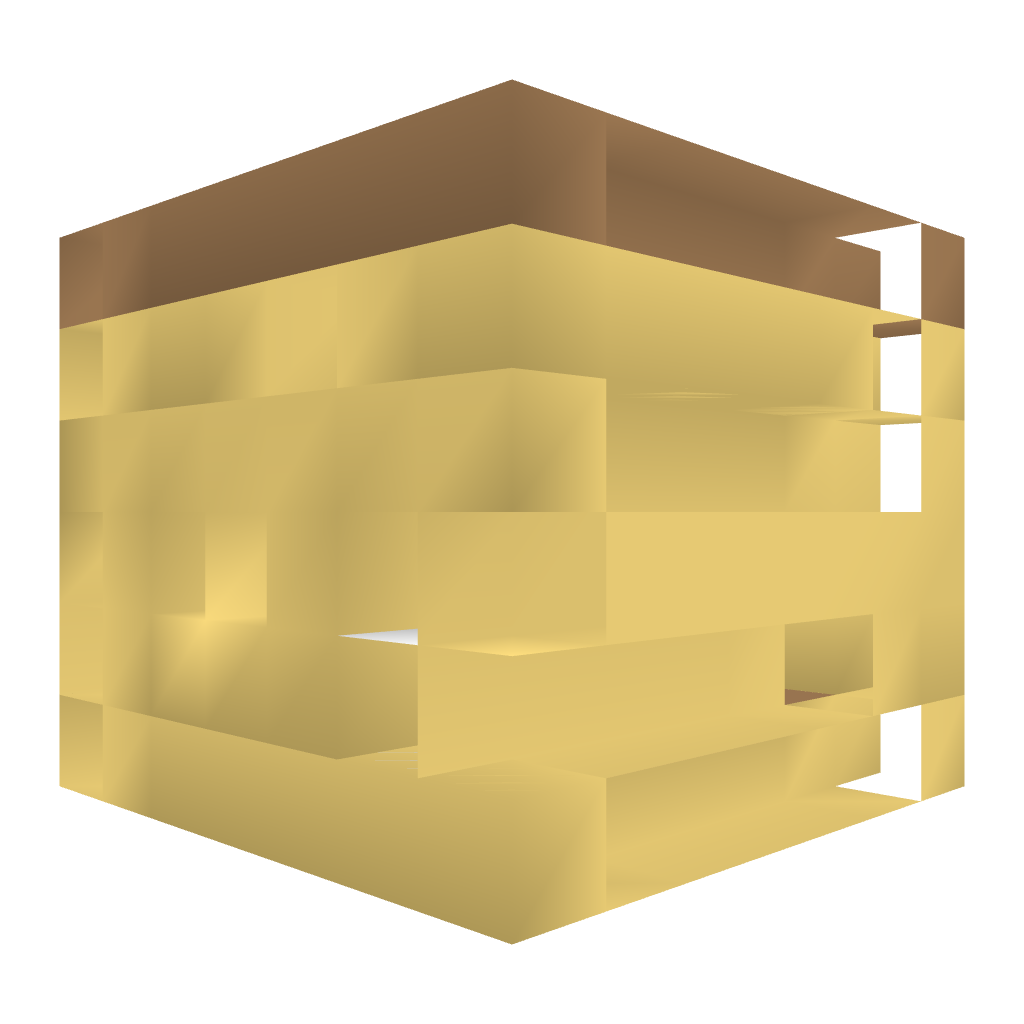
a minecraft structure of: Small Arabian House bad low quality